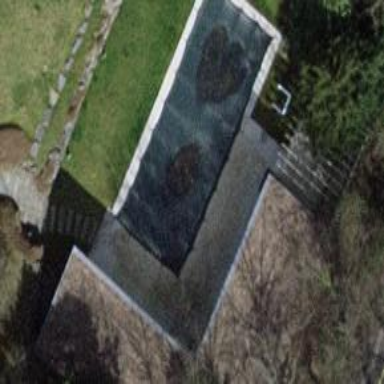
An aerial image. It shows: Outdoor swimming pool on leisure land.